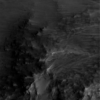
Label: not_dusty